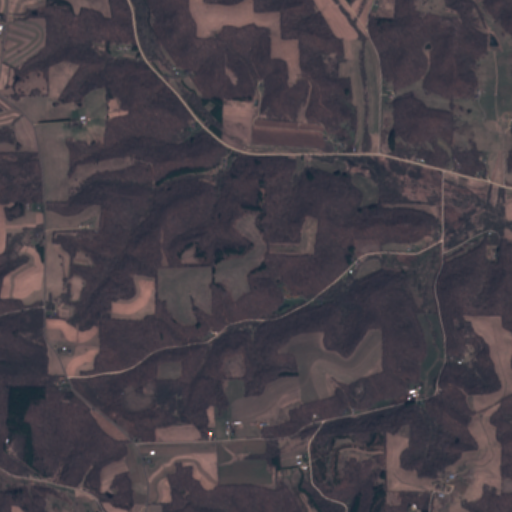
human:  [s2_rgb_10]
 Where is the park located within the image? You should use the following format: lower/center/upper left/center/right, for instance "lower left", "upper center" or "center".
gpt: The park is located in the lower left of the image.
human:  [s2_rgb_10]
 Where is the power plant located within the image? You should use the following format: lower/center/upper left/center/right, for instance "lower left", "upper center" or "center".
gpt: There is no power plant in the image.